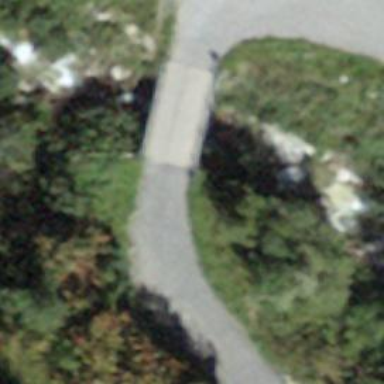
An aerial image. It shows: Unclassified road on bridge.